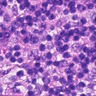
Metastatic tissue present: no